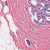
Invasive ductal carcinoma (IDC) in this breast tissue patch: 0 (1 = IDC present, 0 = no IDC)